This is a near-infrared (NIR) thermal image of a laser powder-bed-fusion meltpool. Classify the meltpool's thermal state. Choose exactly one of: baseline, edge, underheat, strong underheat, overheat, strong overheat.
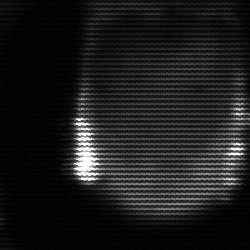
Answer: edge